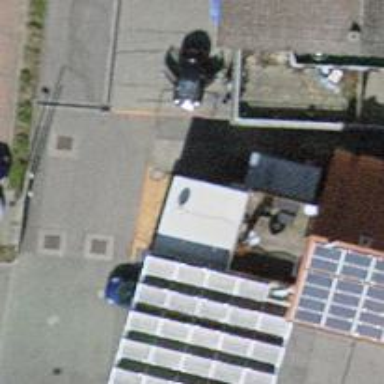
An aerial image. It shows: Building that serves as fuel station.